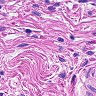
Metastatic tissue present: no